Interaction volume radius: 10 \u00c5
Interaction volume height: 15 \u00c5
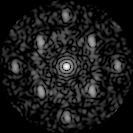
Disorder parameter: 0.4749